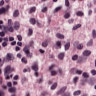
Metastatic tissue present: no